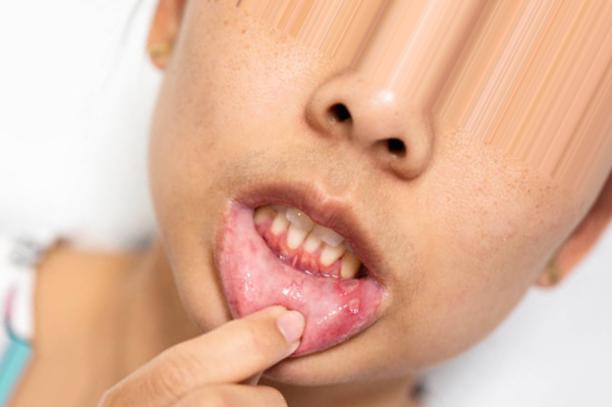
Condition: Mouth Ulcer